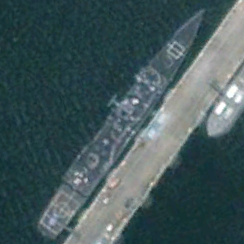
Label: cruiser